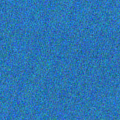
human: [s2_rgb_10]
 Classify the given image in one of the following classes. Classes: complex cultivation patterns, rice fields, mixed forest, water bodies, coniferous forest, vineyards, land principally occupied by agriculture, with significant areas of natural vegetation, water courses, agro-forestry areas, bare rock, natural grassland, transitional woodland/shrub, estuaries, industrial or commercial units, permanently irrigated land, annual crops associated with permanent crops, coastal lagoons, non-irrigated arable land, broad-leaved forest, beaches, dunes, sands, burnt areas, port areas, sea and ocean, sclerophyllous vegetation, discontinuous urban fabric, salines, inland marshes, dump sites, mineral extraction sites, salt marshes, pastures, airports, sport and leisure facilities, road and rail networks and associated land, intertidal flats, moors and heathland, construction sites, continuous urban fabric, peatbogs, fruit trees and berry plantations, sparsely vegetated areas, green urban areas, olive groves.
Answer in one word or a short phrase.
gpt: sea and ocean